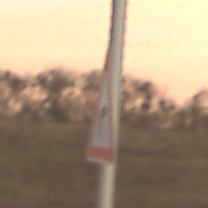
Verkehrszeichen: KurveRechts
Umgebung: Outdoor, Nature
Tageszeit: SunriseSunset
Wetter: PartlyCloudy
Licht: Natural
Jahreszeit: NotSpecified
Kontrast: LowContrast